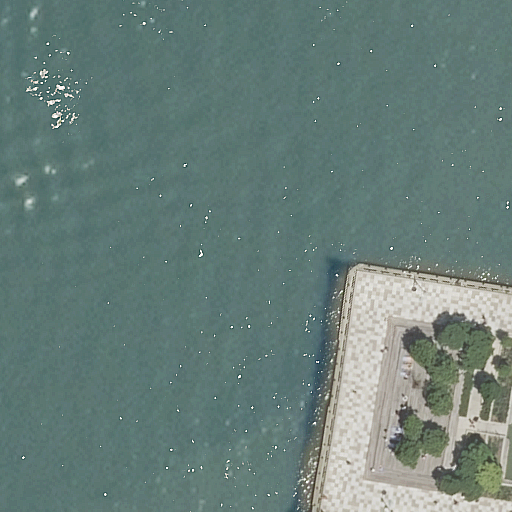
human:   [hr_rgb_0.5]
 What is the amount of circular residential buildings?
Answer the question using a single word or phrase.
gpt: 0

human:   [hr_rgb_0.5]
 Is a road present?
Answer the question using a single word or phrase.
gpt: yes

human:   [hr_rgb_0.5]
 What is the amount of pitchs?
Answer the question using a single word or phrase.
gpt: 1

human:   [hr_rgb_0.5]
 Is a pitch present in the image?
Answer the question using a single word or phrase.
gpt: yes

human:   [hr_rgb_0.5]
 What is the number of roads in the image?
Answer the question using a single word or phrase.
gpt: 1

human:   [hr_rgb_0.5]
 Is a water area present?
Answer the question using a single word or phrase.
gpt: yes

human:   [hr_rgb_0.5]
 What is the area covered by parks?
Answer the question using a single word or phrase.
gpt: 1722m2

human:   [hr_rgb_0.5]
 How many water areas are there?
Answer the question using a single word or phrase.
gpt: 1

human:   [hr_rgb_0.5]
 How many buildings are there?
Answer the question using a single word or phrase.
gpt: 0

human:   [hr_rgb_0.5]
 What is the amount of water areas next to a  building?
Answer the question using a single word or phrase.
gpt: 0

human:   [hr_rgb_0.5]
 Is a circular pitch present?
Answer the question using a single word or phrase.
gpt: no

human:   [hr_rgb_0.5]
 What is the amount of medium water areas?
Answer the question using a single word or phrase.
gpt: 0

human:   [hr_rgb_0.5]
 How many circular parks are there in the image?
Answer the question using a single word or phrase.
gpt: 0

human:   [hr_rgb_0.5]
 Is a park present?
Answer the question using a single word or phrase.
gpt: yes

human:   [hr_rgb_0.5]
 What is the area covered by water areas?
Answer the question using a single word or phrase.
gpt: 8887m2

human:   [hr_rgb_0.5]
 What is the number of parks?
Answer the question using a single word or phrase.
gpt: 1

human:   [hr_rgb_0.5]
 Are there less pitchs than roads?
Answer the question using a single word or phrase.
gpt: no

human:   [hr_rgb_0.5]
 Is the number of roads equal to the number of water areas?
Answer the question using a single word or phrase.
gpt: yes

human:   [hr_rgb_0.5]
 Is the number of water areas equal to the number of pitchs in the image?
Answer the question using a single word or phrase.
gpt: yes

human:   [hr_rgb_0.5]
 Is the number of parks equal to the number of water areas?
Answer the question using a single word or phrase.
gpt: yes

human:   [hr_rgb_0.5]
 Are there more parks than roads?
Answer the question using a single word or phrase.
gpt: no

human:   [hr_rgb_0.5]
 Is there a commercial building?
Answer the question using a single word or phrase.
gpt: no

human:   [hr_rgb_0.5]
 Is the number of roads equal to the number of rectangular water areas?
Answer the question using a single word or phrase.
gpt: no

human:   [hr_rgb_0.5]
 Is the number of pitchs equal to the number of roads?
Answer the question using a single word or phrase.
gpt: yes

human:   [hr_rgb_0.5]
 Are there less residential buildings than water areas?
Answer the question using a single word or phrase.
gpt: yes

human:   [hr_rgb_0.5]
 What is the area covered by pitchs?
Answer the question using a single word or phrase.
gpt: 23m2

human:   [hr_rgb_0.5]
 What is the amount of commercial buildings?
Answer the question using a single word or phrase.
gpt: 0

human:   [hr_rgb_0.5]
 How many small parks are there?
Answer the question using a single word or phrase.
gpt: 0

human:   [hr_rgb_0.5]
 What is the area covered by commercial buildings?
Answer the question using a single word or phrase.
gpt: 0m2

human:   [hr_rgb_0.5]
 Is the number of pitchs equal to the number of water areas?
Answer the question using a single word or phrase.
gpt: yes

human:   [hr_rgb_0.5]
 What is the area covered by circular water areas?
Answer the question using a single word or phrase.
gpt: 0m2

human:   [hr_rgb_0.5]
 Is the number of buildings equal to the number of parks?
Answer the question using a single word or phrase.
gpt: no

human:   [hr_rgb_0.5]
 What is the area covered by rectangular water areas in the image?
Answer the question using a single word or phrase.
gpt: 0m2

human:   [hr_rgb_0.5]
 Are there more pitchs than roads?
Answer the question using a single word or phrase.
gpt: no

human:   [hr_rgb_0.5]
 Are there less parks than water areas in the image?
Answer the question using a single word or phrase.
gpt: no

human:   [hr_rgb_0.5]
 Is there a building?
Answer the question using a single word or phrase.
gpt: no

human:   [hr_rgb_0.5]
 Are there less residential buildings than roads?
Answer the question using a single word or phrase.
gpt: yes

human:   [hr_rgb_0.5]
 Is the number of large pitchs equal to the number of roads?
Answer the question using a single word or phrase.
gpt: no

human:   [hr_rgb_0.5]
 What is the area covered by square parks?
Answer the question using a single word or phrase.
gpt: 0m2

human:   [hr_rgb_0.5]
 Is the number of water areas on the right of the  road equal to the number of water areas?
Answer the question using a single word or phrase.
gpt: no

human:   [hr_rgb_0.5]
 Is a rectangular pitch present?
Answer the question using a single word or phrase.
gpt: yes

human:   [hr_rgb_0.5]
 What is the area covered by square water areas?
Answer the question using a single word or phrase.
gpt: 0m2

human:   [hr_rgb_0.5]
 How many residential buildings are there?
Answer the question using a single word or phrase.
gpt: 0

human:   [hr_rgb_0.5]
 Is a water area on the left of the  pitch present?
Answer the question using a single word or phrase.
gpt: no

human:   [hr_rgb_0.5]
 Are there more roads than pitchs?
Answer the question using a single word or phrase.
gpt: no

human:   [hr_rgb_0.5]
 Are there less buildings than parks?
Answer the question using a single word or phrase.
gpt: yes

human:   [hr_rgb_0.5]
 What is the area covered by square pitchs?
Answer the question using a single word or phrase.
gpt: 0m2

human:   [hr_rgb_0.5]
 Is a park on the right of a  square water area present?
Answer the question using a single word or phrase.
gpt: no

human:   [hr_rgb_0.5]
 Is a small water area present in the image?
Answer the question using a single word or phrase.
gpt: no

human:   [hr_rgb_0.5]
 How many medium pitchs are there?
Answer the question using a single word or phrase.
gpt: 0

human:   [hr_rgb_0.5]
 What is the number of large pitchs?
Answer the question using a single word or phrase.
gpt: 0

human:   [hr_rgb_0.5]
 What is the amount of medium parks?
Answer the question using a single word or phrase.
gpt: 0

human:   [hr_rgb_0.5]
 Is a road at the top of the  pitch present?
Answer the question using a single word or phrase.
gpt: no

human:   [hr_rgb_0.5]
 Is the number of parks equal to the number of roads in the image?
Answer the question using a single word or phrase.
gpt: yes

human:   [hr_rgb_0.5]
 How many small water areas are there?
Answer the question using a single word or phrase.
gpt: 0

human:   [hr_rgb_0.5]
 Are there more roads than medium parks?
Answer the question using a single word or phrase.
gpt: yes

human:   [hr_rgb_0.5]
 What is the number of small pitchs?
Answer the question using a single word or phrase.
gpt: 1

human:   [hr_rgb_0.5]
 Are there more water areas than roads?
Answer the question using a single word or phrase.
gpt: no

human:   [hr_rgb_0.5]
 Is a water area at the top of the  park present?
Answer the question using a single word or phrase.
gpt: no

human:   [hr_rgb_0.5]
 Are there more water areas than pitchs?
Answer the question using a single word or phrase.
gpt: no

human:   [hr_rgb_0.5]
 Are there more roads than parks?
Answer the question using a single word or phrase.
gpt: no

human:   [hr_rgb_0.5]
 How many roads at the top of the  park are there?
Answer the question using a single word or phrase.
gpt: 0

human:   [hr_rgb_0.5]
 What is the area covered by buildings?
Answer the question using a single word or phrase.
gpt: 0m2

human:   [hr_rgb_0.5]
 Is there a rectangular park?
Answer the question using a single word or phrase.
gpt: yes